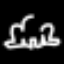
Label: frog